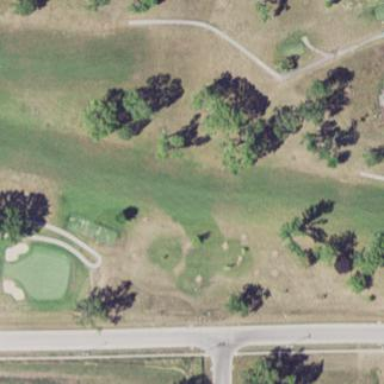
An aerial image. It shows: Golf fairway in the image.